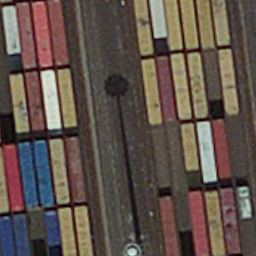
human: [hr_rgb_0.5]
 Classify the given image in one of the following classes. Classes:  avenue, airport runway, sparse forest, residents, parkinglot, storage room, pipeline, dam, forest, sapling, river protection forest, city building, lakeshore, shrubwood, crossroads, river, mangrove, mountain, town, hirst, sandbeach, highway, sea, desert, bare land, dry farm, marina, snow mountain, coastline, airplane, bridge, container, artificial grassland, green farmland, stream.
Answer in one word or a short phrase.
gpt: container